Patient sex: M
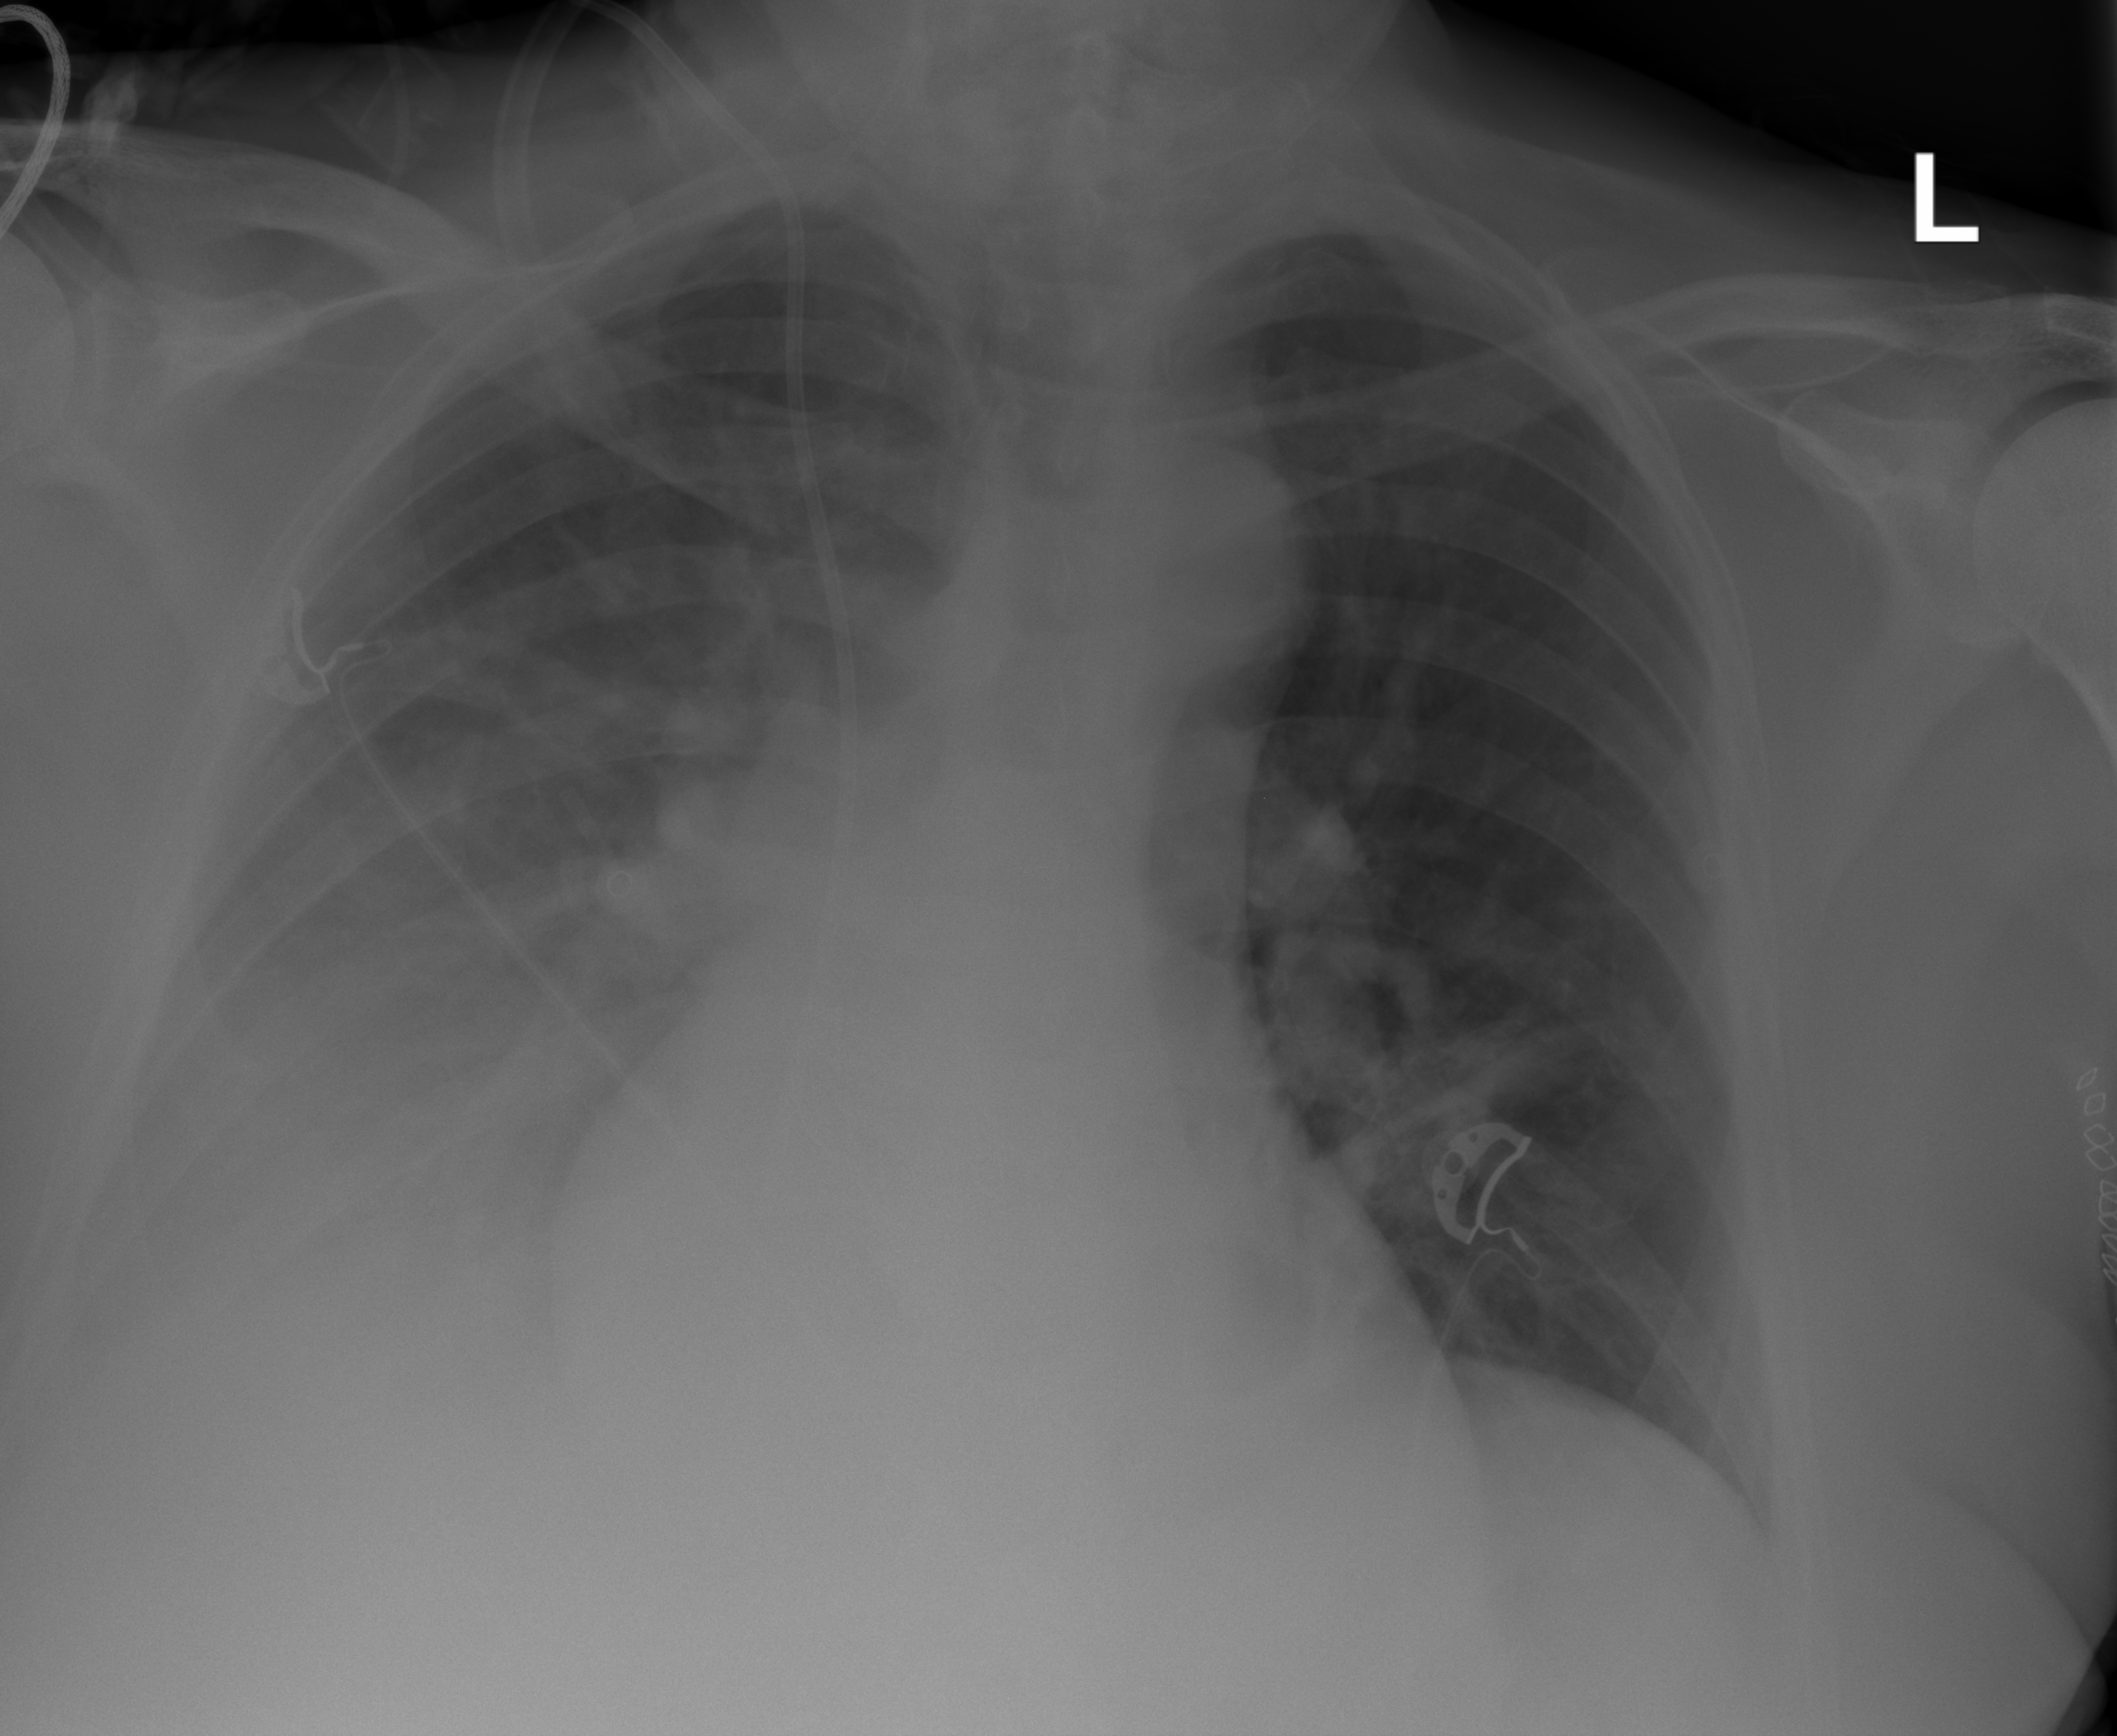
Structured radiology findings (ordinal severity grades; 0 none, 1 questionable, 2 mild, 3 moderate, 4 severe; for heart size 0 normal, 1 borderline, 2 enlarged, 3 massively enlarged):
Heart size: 0
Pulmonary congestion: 0
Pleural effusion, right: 3
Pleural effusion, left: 0
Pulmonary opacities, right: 0
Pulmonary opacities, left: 0
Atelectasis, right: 2
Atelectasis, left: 0